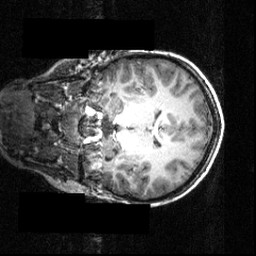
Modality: T1w
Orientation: coronal
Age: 12
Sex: male
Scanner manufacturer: siemens
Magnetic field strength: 3.951 T
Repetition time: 1.5 s
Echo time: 0.00335 s